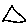
Label: triangle